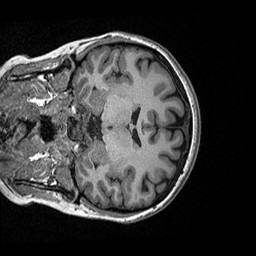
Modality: T1w
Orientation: coronal
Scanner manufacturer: ge
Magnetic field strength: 3 T
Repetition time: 2.349 s
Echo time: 0.002968 s